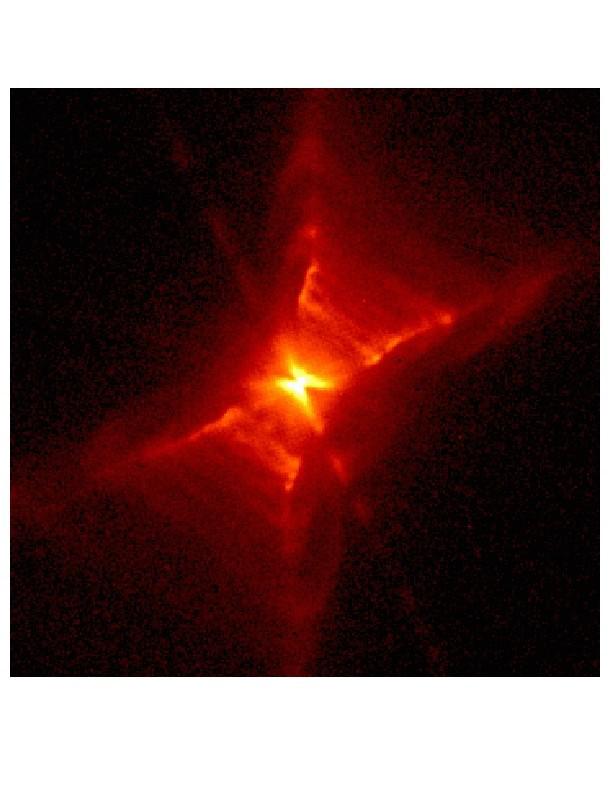
The Red Rectangle Hubble Space Telescope